Current action and preconditions to check: trajectory_clear

Your task: For each precondition in the list above, predict whether it will hold at this action.

Consider the current scene as observed from the mobile robot's camera, and analyze the predicted future states of all dynamic agents (e.g., people, animals, vehicles, or any moving entities) within the NEXT SECOND.

IMPORTANT: Only answer "very likely" if you are absolutely certain—based on strong, clear evidence—that a dynamic agent will violate the precondition in the predicted future state. Do NOT answer "very likely" for unlikely, ambiguous, or low-probability risks.

Ask yourself for each precondition: Is there a high probability, with clear and convincing evidence, that the predicted future states of any dynamic agent will interfere with the predicted future state of the currently executing action within the NEXT SECOND, causing that precondition to fail?

Assess the risk level based on these predictions. Use "likely" or "very likely" if motions create a clear risk of interference.

Use "neutral" or "improbable" if agents are nearby but their predicted paths are clearly diverging or non-conflicting.

Failure Risk Categories: "very improbable", "improbable", "neutral", "likely", "very likely"

Answer Format: Output ONLY the probability_of_failure value from these categories: "very improbable", "improbable", "neutral", "likely", "very likely"

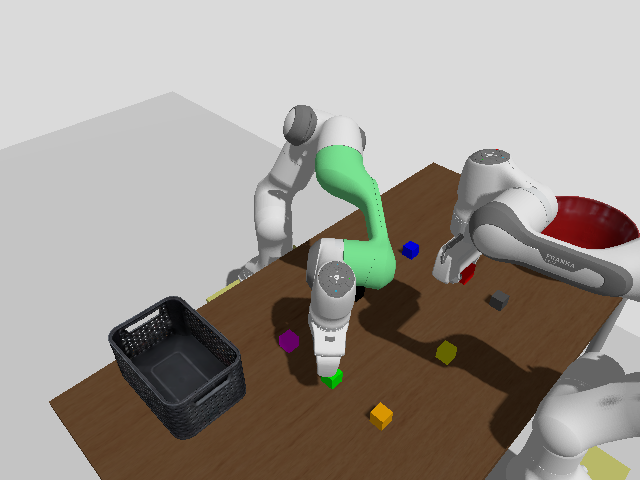

Answer: very improbable